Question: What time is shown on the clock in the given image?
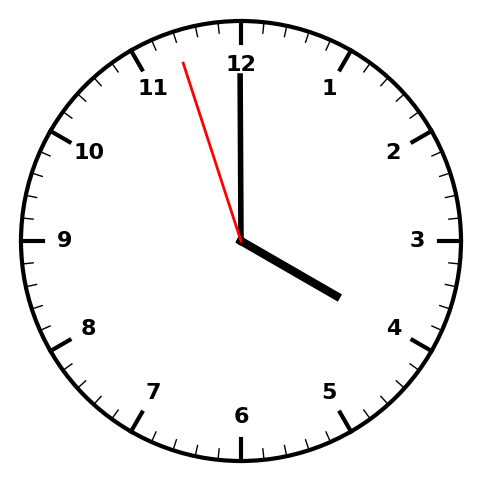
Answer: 03:59:57